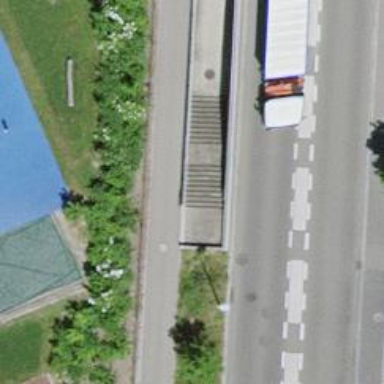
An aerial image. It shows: Concrete steps.